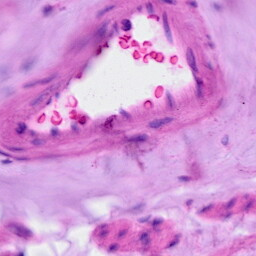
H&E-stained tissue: Ovarian